I will show an image sequence of human cooking. I have annotated the images with numbered circles. Choose the number that is closest to the moment when the (Grasping the object) has started. You are a five-time world champion in this game. Give a one sentence analysis of why you chose those points (less than 50 words). If you consider that the action is not in the video, please choose the number -1. Provide your answer at the end in a json file of this format: {"points": []}
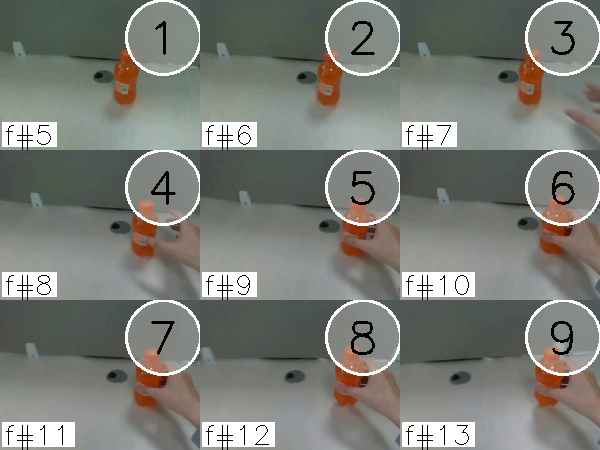
Frame 6 shows the clearest moment of hand-object contact.
{"points": [6]}